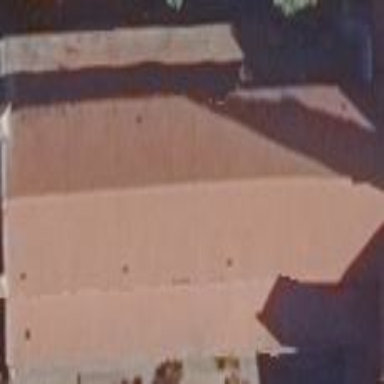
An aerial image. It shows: Building with gabled roof made of roof tiles.